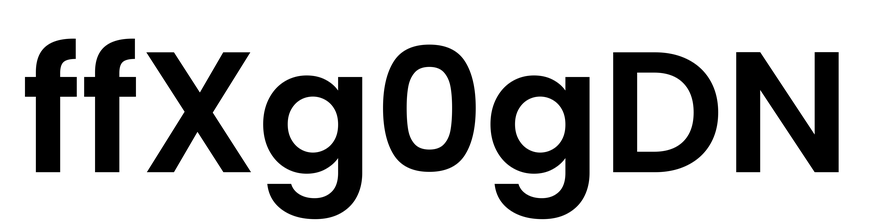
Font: Poppins-SemiBold